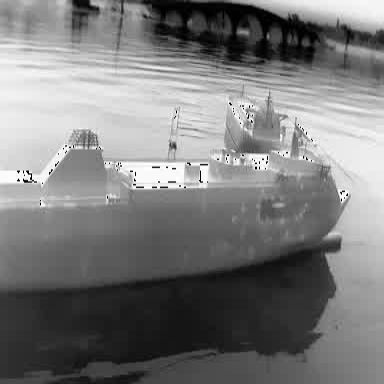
There is a liner in the infrared image.